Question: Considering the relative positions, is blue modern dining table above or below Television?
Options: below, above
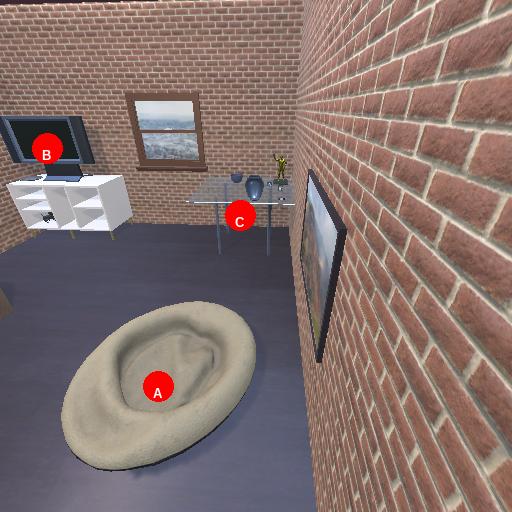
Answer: below